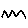
Label: zigzag